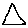
Label: triangle